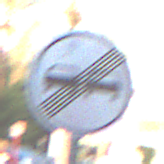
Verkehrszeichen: EndeUeberholverbot
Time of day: SunriseSunset
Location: Outdoor (Urban)
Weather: PartlyCloudy
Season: NotSpecified
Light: Natural